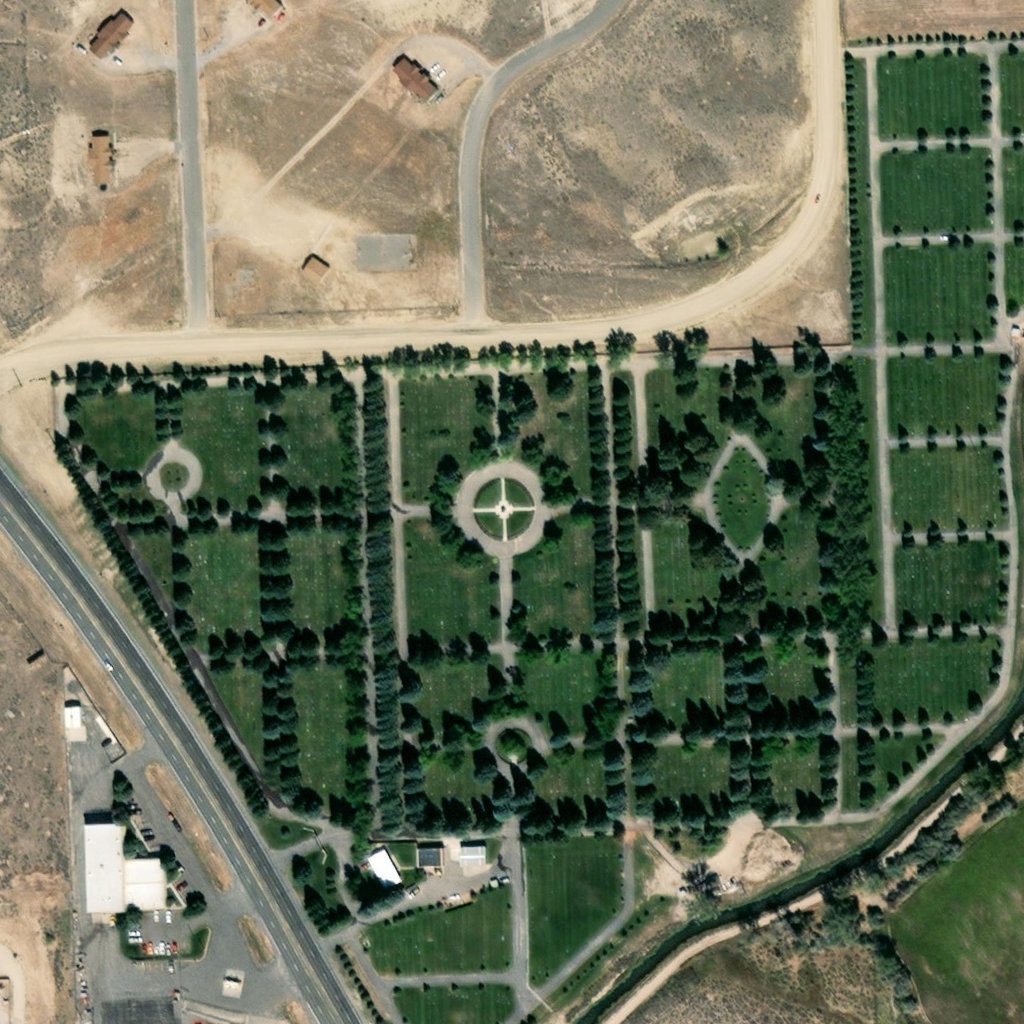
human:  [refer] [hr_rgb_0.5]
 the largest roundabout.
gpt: <box>[[43, 44, 54, 55, 0]]</box>